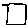
Label: square